Question: In a JavaFX TableView, how can I
- - -
I managed to create a multiline column using a custom 'CellFactory'. I'm also aware of 'setAlignment(Pos.CENTER)' and 'setTextAlignment(TextAlignment.CENTER)' to center text. However, the text in my sample app is not centered properly per line. Furthermore, I did not manage to set a background color on the 'Text' objects. Now my approach is to add a 'Pane' for each line, which works fine. But how do I make the 'Pane' fill the column's entire width and 1/3rd of its height?
As a starting point, this is how I would the code to be (though, I'm aware it's not doing what I want):
'''
multiCol.setCellFactory(new Callback<TableColumn<Person, Person>, TableCell<Person, Person>>() {
@Override public TableCell<Person, Person> call(TableColumn<Person, Person> multiCol) {
return new TableCell<Person, Person>() {
private Group grp = null;
@Override public void updateItem(final Person person, boolean empty) {
super.updateItem(person, empty);
this.setAlignment(Pos.CENTER);
if (!isEmpty()) {
Text text = new Text(person.getFirstName());
text.setX(0);
text.setY(0);
text.setTextAlignment(TextAlignment.CENTER); // Center text?
Pane pane = new Pane();
pane.setStyle("-fx-background-color: #66BB66;");
pane.setLayoutX(0);
pane.setLayoutY(0);
pane.setPrefHeight(20);
pane.setPrefWidth(this.prefWidth(-1)); // Column width?
// -----
Text text2 = new Text(person.getLastName());
text2.setX(0);
text2.setY(20);
text2.setTextAlignment(TextAlignment.CENTER); // Center text?
Pane pane2 = new Pane();
pane2.setStyle("-fx-background-color: #79A8D8;");
pane2.setLayoutX(0);
pane2.setLayoutY(20);
pane2.setPrefHeight(20);
pane2.setPrefWidth(this.prefWidth(-1)); // Column width?
// -----
Text text3 = new Text(person.getEmail());
text3.setX(0);
text3.setY(40);
text3.setTextAlignment(TextAlignment.CENTER); // Center text?
Pane pane3 = new Pane();
pane3.setStyle("-fx-background-color: #FF8888;");
pane3.setLayoutX(0);
pane3.setLayoutY(40);
pane3.setPrefHeight(20);
pane3.setPrefWidth(this.prefWidth(-1)); // Column width?
// -----
Group grp = new Group();
grp.getChildren().add(pane);
grp.getChildren().add(text);
grp.getChildren().add(pane2);
grp.getChildren().add(text2);
grp.getChildren().add(pane3);
grp.getChildren().add(text3);
setGraphic(grp);
setStyle("-fx-padding: 0 0 0 0;");
}
}
};
}
});
'''
I'm expecting an output like this:

For a full, compilable code sample please check out <URL>.
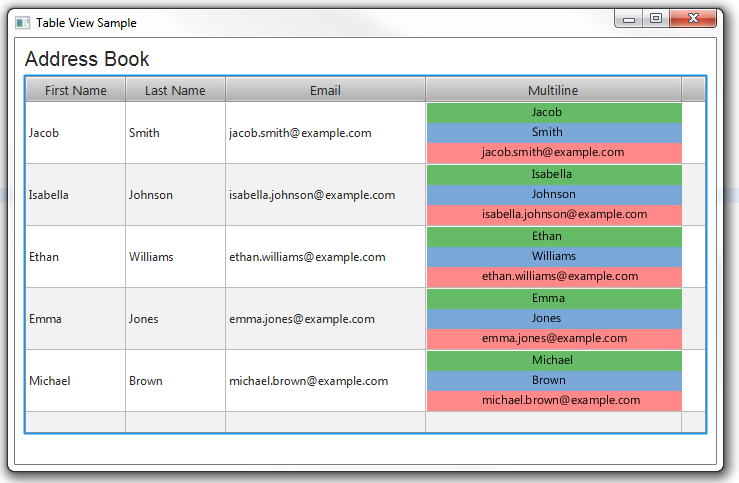
Answer: Use a suitable layout pane (e.g. a 'VBox'), and add 'Label's to it. You can configure the labels to fill the width of a 'VBox' using 'VBox.setHgrow(...)'. You also need to set the maximum width of the label to allow it to grow.
As an aside, it is not good practice to re-create the controls every time the 'updateItem(...)' method is called. Create them once and then just configure them in the 'updateItem(...)' method with the required data.
Example:
'''
TableColumn<Person, Person> multiCol = new TableColumn<>("Multiline");
multiCol.setCellValueFactory(cellData ->
new ReadOnlyObjectWrapper<Person>(cellData.getValue()));
multiCol.setCellFactory(column -> new TableCell<Person, Person>() {
private VBox graphic ;
private Label firstNameLabel ;
private Label lastNameLabel ;
private Label emailLabel ;
// Anonymous constructor:
{
graphic = new VBox();
firstNameLabel = createLabel("#66BB66");
lastNameLabel = createLabel("#79A8D8");
emailLabel = createLabel("#FF8888");
graphic.getChildren().addAll(firstNameLabel,
lastNameLabel, emailLabel);
setContentDisplay(ContentDisplay.GRAPHIC_ONLY);
}
private final Label createLabel(String color) {
Label label = new Label();
VBox.setVgrow(label, Priority.ALWAYS);
label.setMaxWidth(Double.MAX_VALUE);
label.setStyle("-fx-background-color: "+color+" ;");
label.setAlignment(Pos.CENTER);
return label ;
}
@Override
public void updateItem(Person person, boolean empty) {
if (person == null) {
setGraphic(null);
} else {
firstNameLabel.setText(person.getFirstName());
lastNameLabel.setText(person.getLastName());
emailLabel.setText(person.getEmail());
setGraphic(graphic);
}
}
});
'''